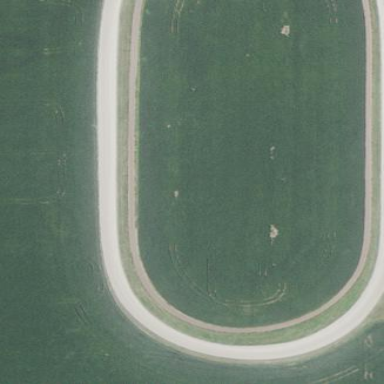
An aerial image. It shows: Horse racing track for leisure and sports.